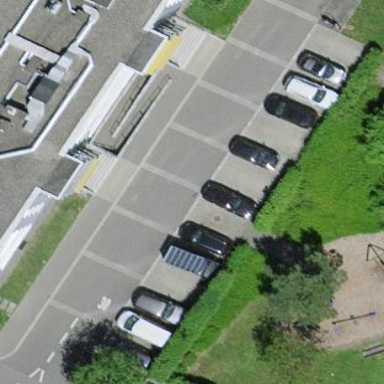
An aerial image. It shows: Street side parking area.